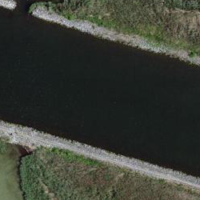
EUNIS habitat code: 15
Species observed at this site:
Myosotis scorpioides
Corvus corone
Alcedo atthis
Aegithalos caudatus
Sylvia atricapilla
Poecile palustris
Larus michahellis
Cygnus olor
Ardea alba
Erithacus rubecula
Phoenicurus ochruros
Phoenicurus phoenicurus
Corvus corax
Anas acuta
Cyanistes caeruleus
Riparia riparia
Sturnus vulgaris
Chloris chloris
Larus canus
Troglodytes troglodytes
Corvus frugilegus
Passer domesticus
Pandion haliaetus
Mareca penelope
Passer montanus
Turdus merula
Circus aeruginosus
Saxicola rubetra
Spatula clypeata
Mareca strepera
Hirundo rustica
Mergus merganser
Milvus milvus
Milvus migrans
Sterna hirundo
Oriolus oriolus
Calidris pugnax
Coccothraustes coccothraustes
Phylloscopus trochilus
Motacilla alba
Delichon urbicum
Numenius arquata
Certhia brachydactyla
Tachybaptus ruficollis
Podiceps cristatus
Actitis hypoleucos
Anthus trivialis
Turdus philomelos
Anas crecca
Anser serrirostris
Fulica atra
Emberiza citrinella
Anthus spinoletta
Dendrocopos major
Turdus viscivorus
Falco peregrinus
Buteo buteo
Gallinago gallinago
Chroicocephalus ridibundus
Phylloscopus collybita
Gallinula chloropus
Alauda arvensis
Pica pica
Sitta europaea
Epilobium hirsutum
Garrulus glandarius
Columba livia
Panurus biarmicus
Falco tinnunculus
Picus viridis
Acrocephalus scirpaceus
Ficedula hypoleuca
Motacilla cinerea
Acrocephalus arundinaceus
Grus grus
Anas platyrhynchos
Alopochen aegyptiaca
Aythya ferina
Aythya fuligula
Fringilla coelebs
Lanius collurio
Coloeus monedula
Carduelis carduelis
Columba palumbus
Phalacrocorax carbo
Parus major
Columba oenas
Anser indicus
Anser anser
Ciconia ciconia
Accipiter nisus